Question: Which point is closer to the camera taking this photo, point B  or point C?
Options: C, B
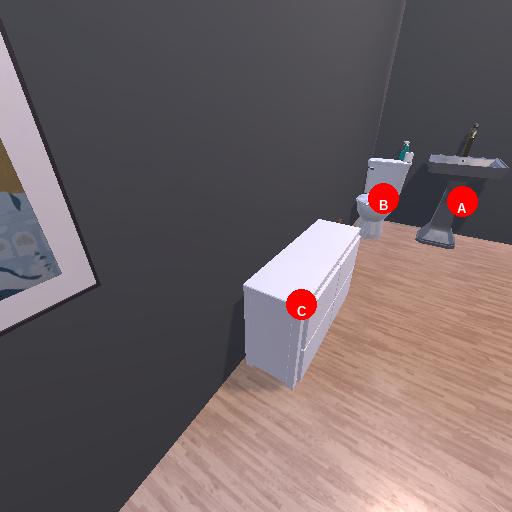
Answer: C